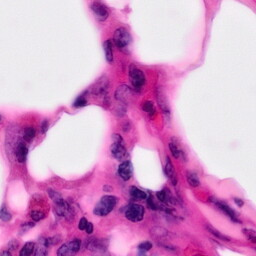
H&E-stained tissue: Pancreatic